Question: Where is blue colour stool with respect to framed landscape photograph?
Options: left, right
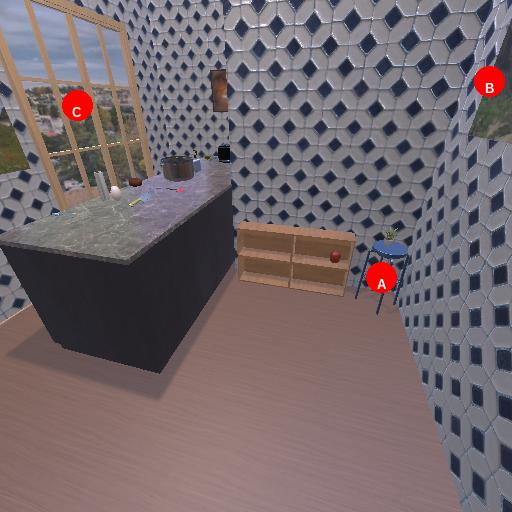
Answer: left